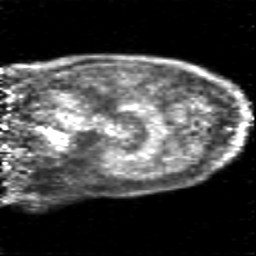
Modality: PET
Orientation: sagittal
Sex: female
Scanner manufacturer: siemens